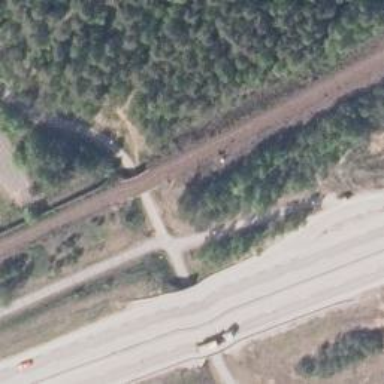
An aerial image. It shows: Single-track railway with continuous electrified contact line.